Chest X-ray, AP view. Patient: 45 years old, sex M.
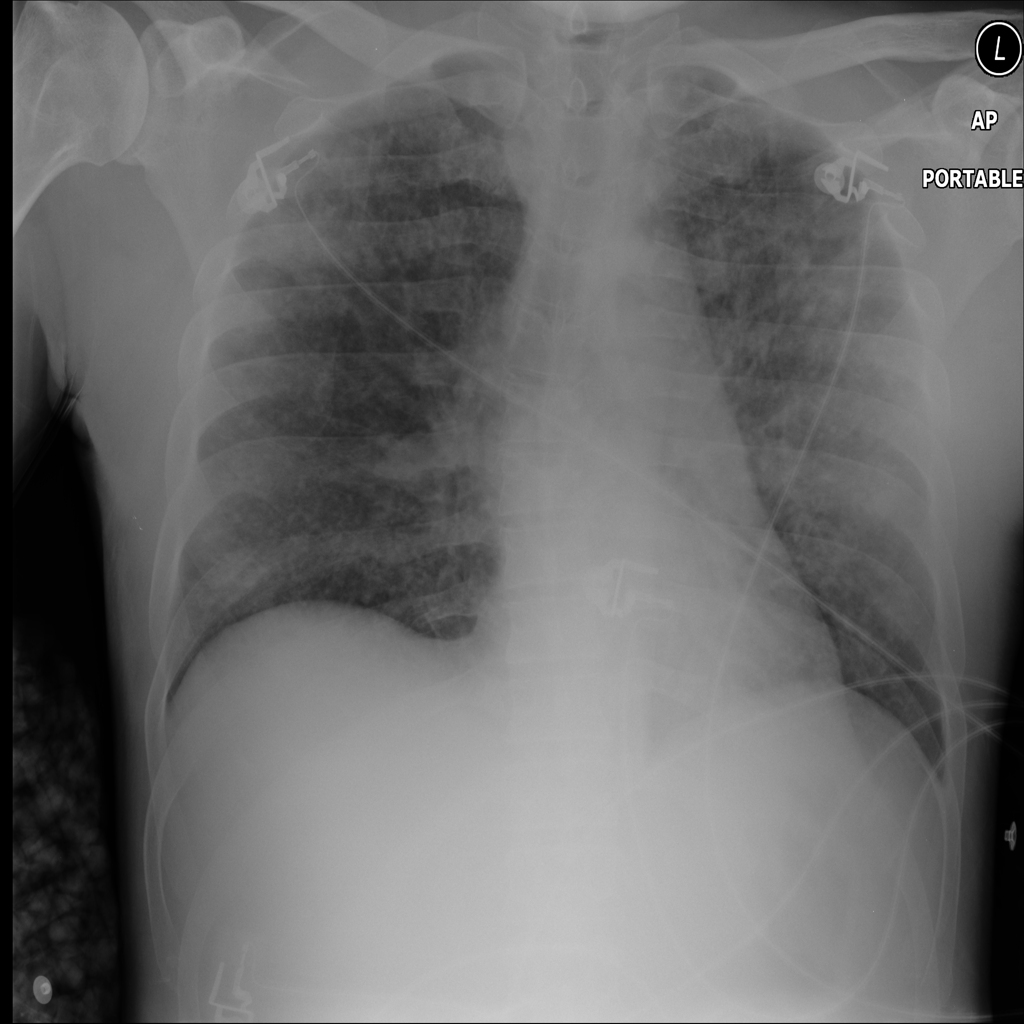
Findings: Nodule